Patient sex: F
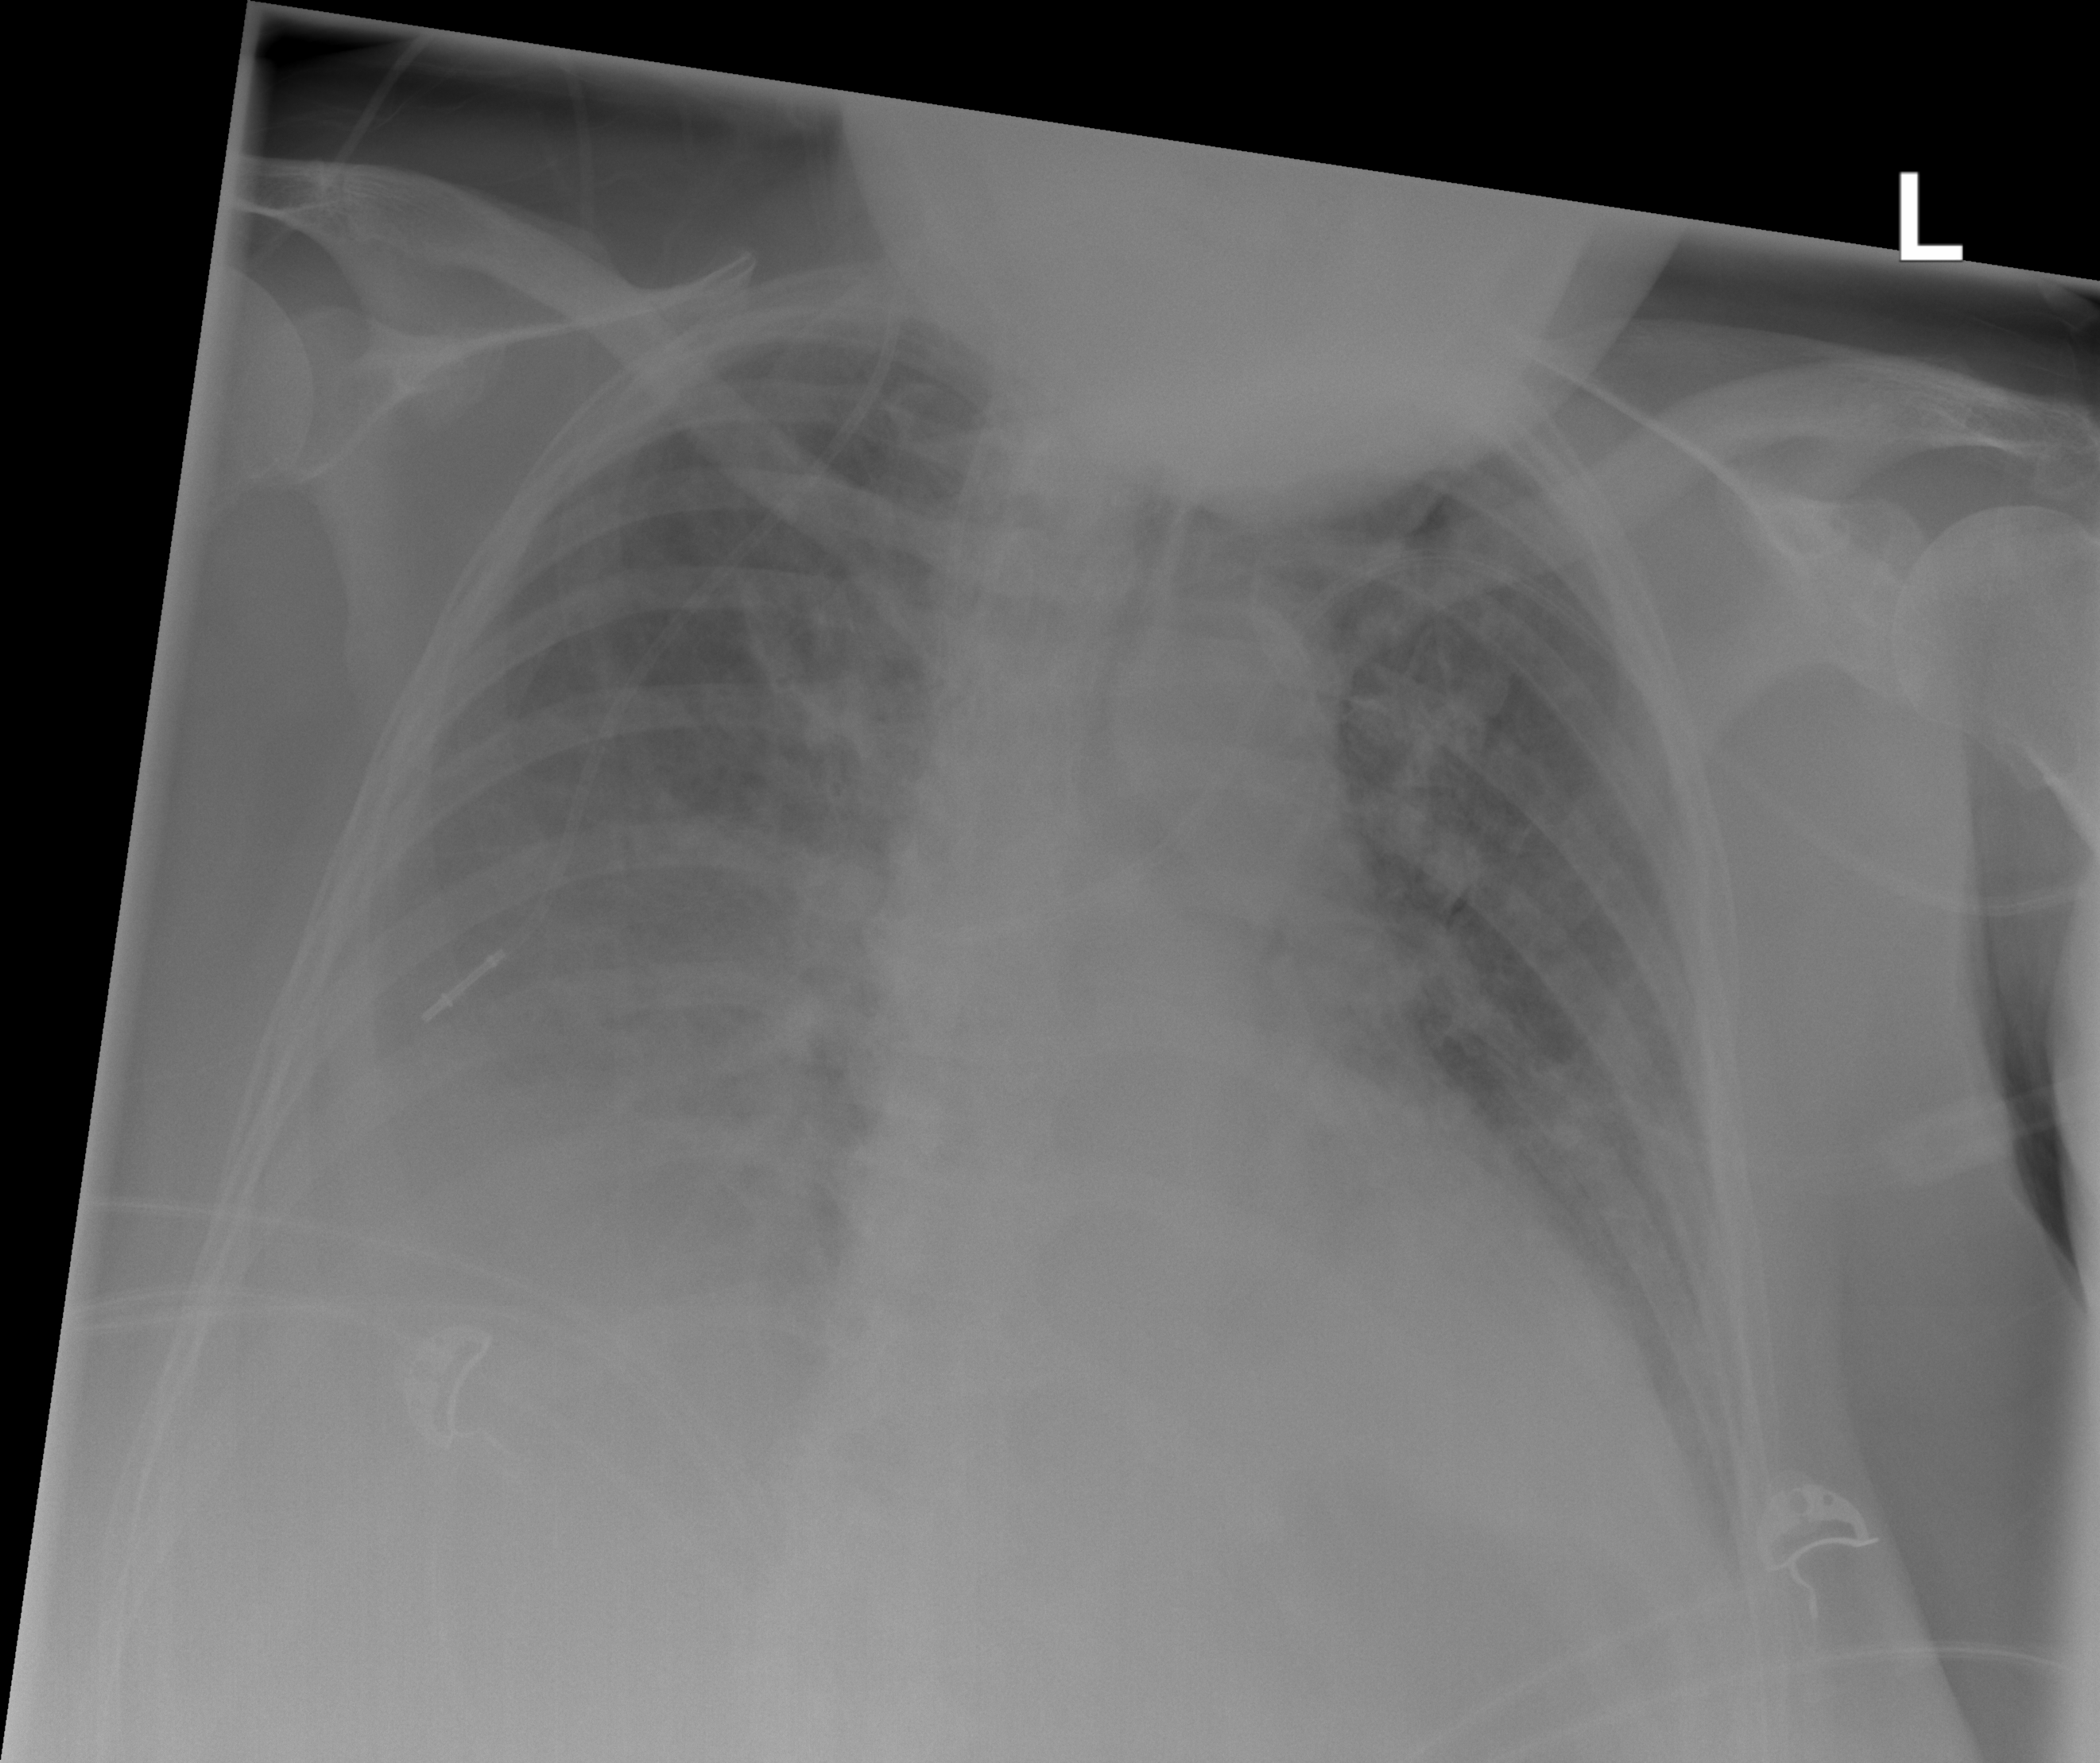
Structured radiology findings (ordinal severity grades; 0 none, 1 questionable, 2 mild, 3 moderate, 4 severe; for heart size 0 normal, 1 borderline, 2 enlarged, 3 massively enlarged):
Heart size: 2
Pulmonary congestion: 2
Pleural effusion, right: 3
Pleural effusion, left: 2
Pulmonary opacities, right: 0
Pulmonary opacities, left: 0
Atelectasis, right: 2
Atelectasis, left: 2